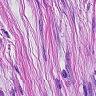
Metastatic tissue present: yes